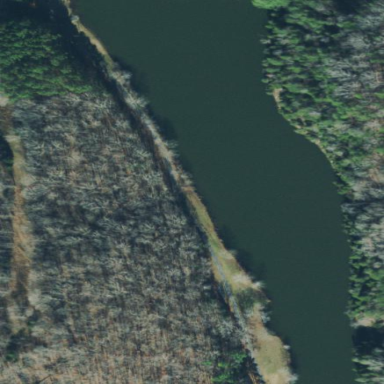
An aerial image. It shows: Reservoir of natural water.